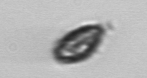
Label: Pseudochattonella_farcimen